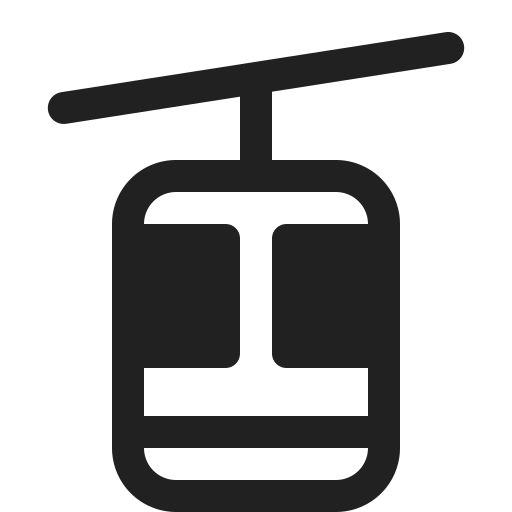
aerial tramway high contrast